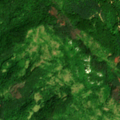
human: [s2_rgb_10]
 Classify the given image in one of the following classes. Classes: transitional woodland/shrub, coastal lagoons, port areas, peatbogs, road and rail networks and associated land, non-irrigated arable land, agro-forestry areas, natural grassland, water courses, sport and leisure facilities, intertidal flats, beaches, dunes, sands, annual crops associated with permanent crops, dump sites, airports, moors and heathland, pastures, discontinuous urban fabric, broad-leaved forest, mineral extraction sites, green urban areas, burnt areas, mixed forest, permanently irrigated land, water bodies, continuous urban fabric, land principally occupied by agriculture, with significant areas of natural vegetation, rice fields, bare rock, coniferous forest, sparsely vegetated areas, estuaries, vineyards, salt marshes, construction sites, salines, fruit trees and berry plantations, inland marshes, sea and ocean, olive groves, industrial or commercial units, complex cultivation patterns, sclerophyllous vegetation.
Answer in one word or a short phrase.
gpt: broad-leaved forest, mixed forest, transitional woodland/shrub